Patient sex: M
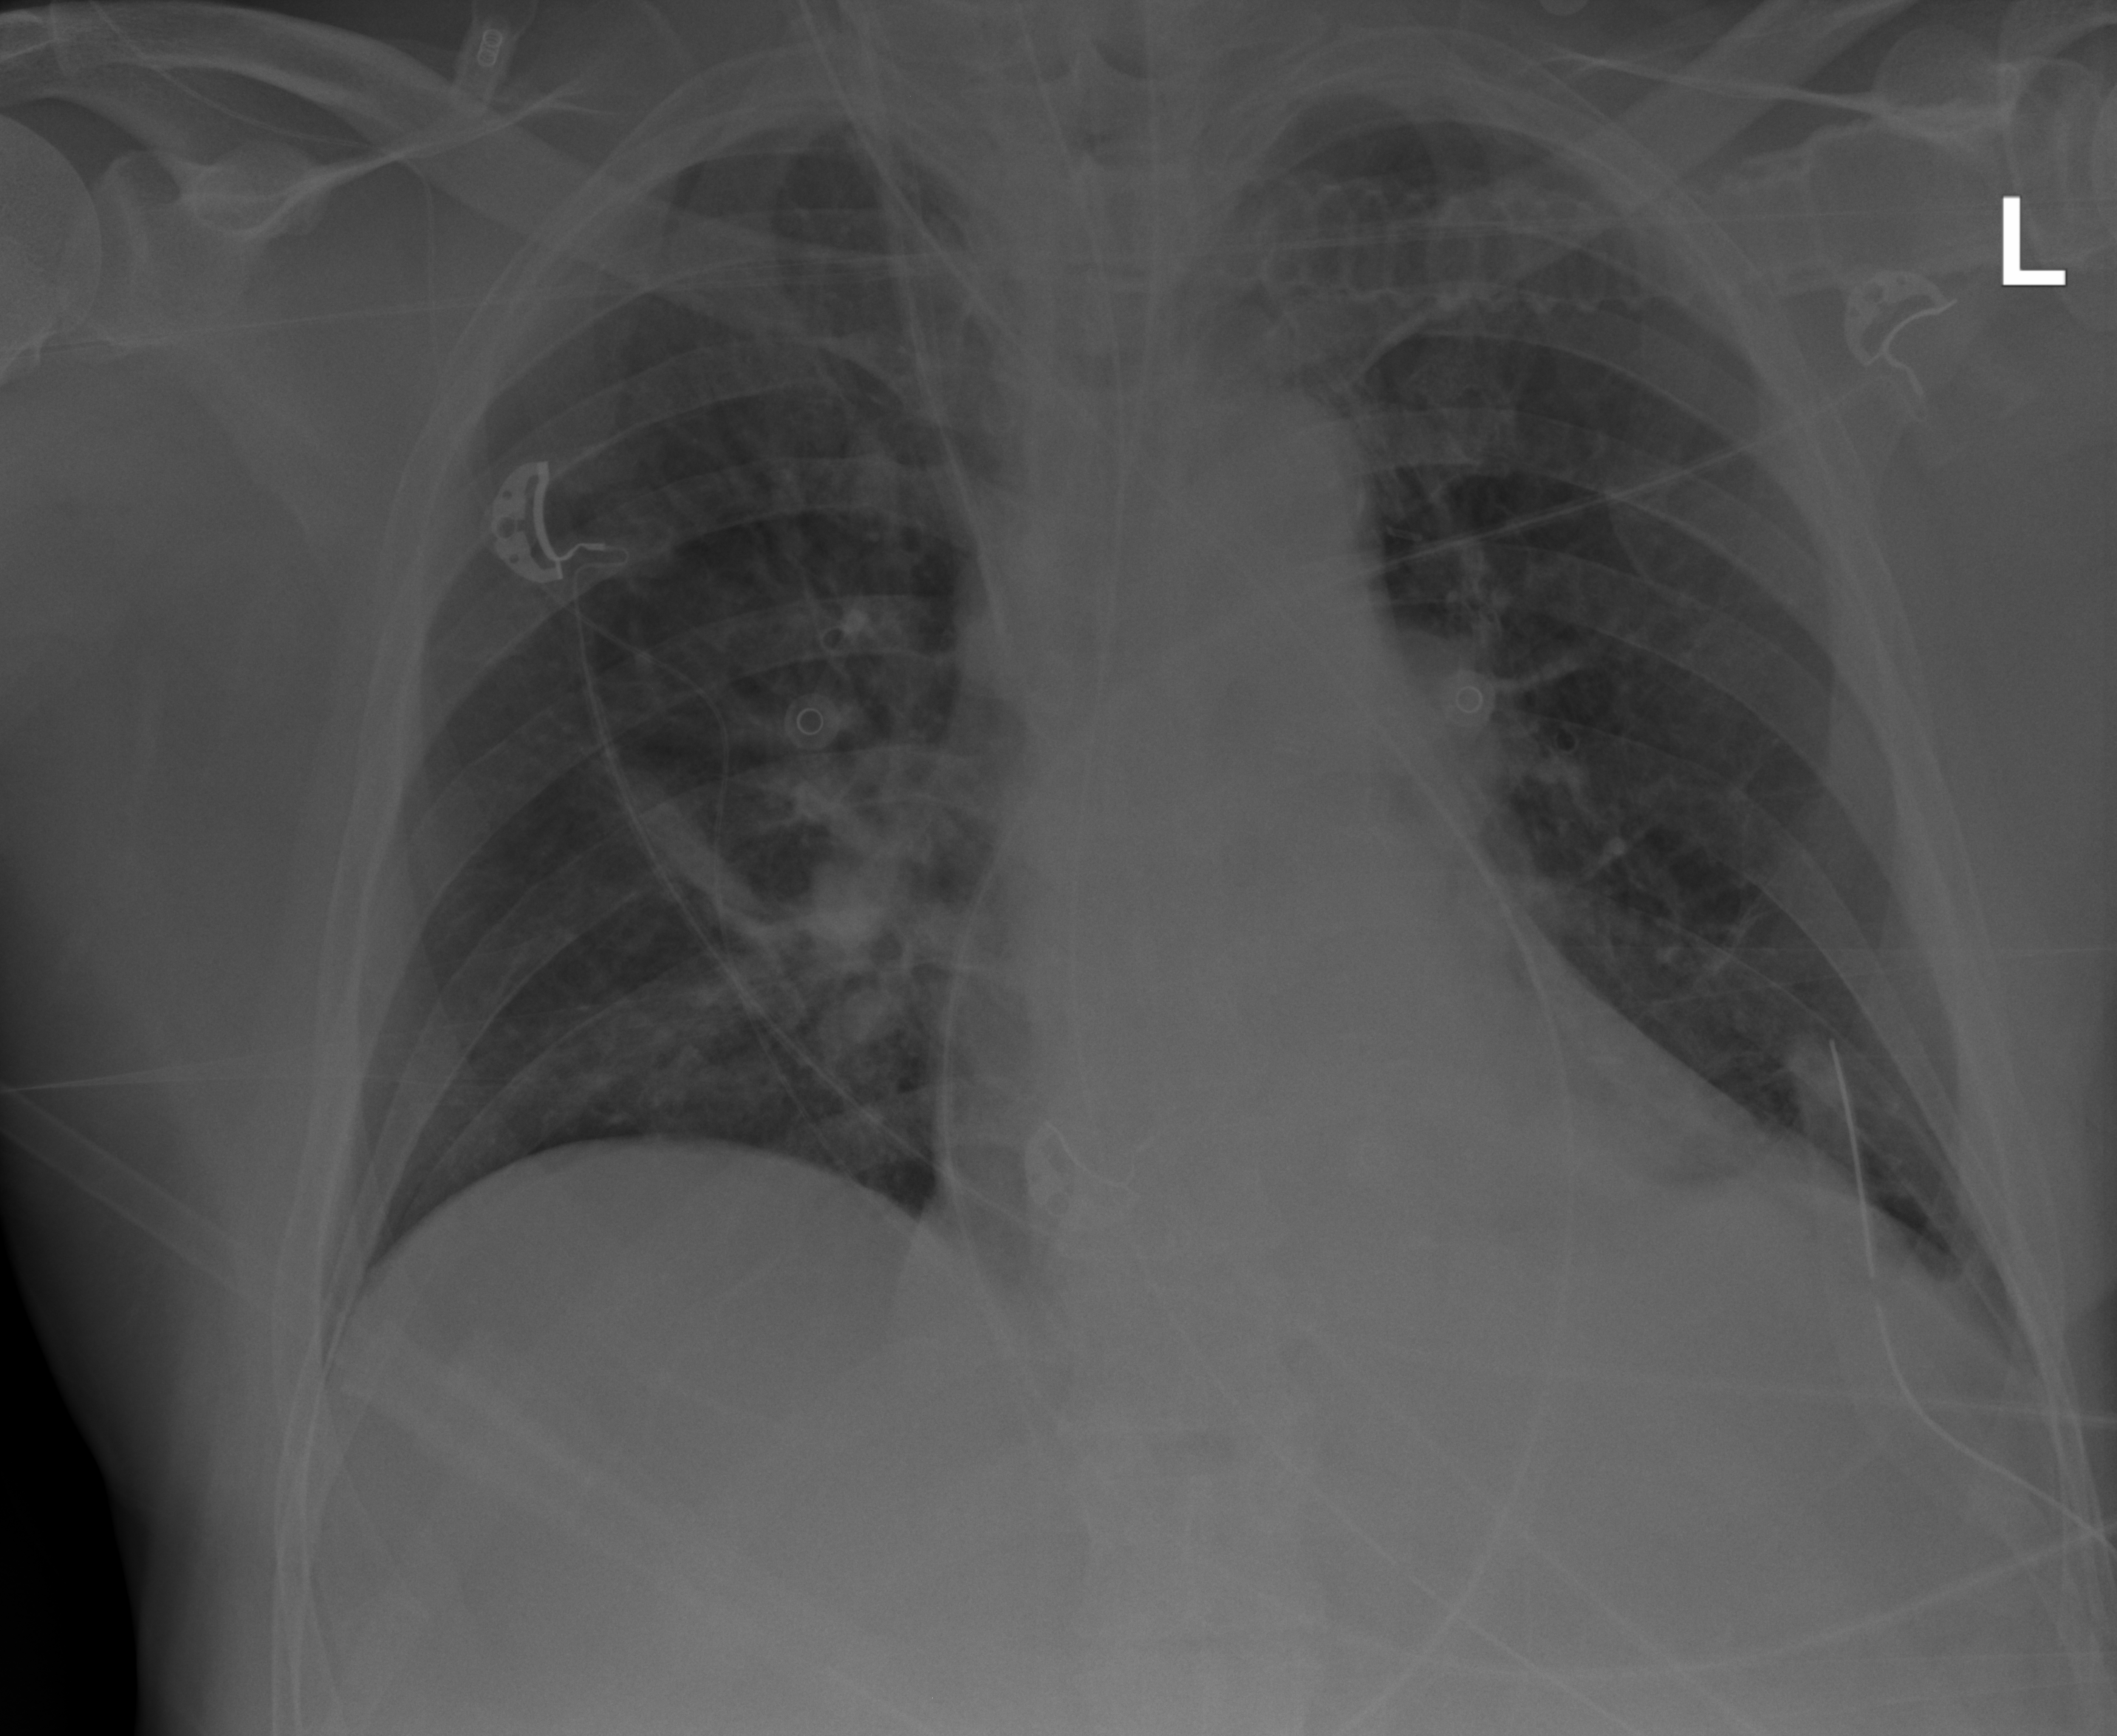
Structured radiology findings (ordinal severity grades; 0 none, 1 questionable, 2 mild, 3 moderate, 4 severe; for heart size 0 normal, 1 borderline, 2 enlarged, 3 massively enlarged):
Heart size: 1
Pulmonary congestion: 2
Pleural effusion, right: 0
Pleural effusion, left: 1
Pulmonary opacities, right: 0
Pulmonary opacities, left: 0
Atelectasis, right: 2
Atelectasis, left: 2